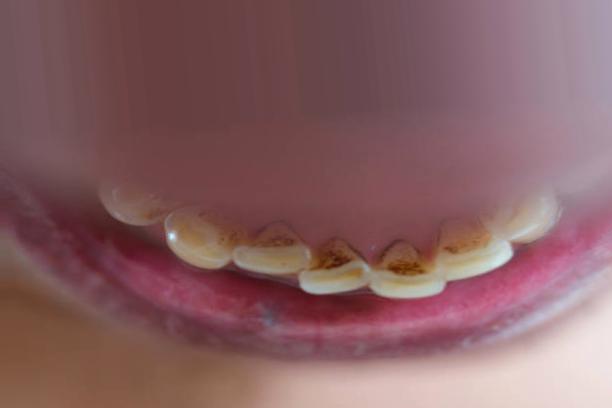
Condition: Tooth Discoloration